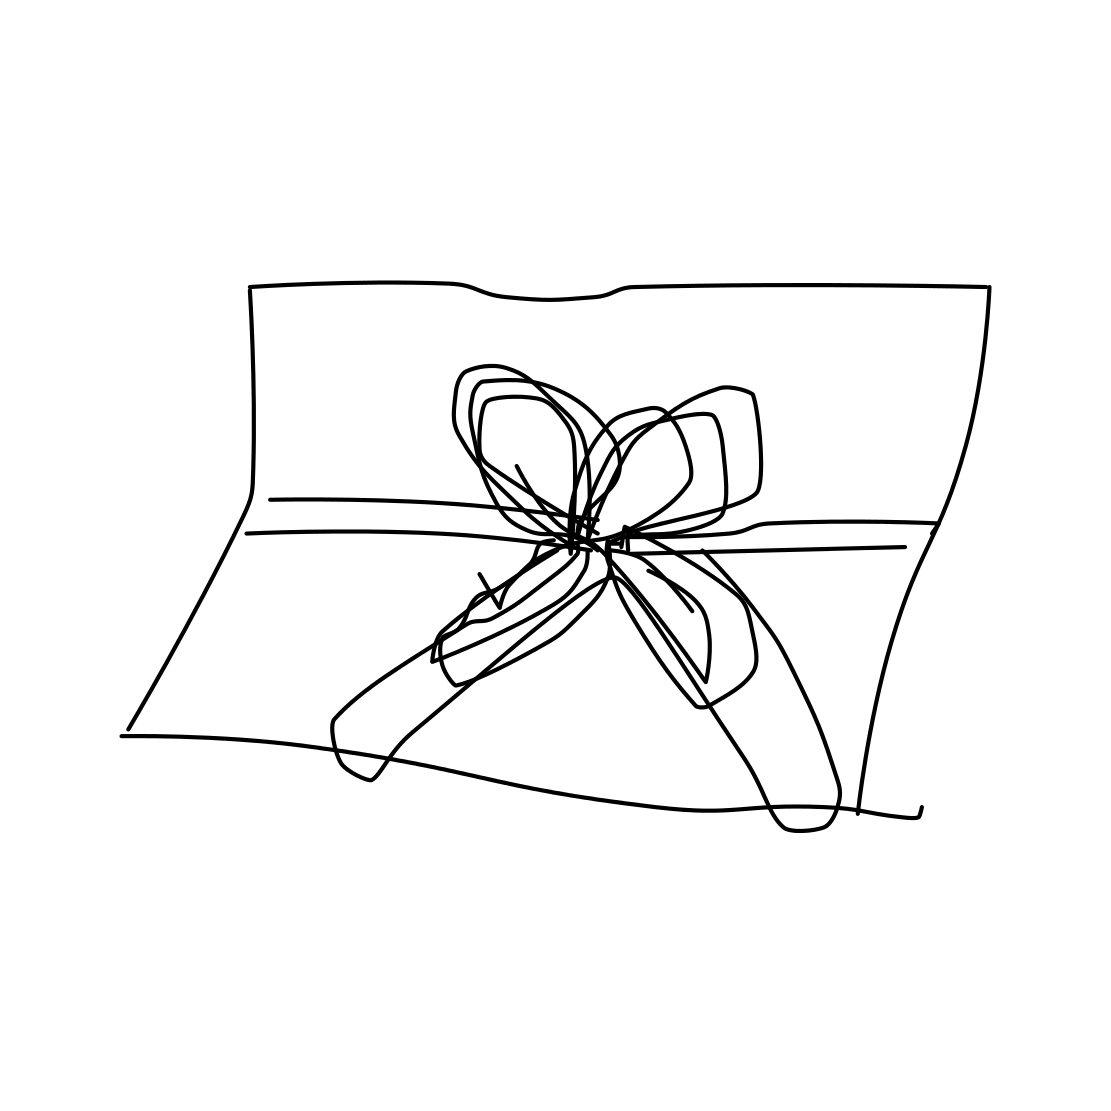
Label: present